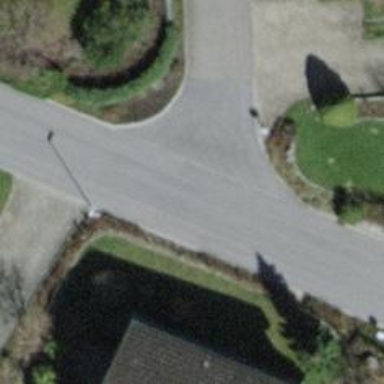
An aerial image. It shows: Driveway with paved surface.